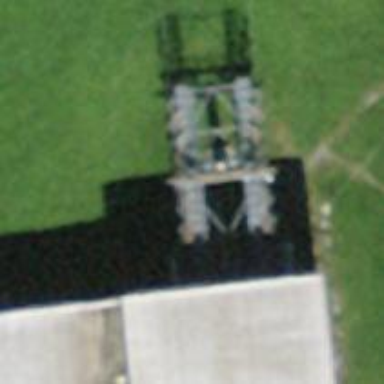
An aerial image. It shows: Pylon used for aerialway.